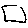
Label: square